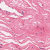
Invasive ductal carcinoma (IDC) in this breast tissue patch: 0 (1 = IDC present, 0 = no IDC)